Field crop: maize
Growth stage: 1
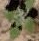
Species: chenopodium